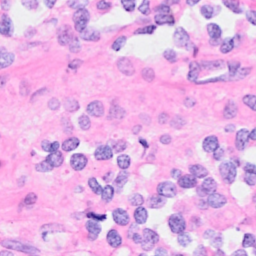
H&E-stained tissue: Breast